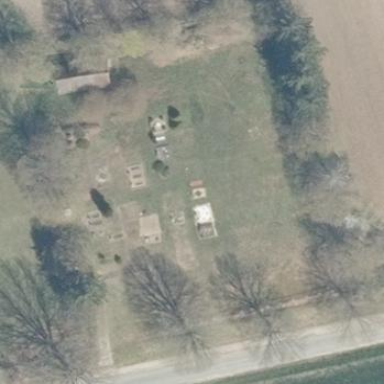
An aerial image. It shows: Cemetery.